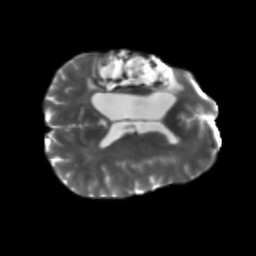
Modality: T2w
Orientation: axial
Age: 42
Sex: male
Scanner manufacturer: siemens
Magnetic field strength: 3 T
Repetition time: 5.25 s
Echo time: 0.08 s